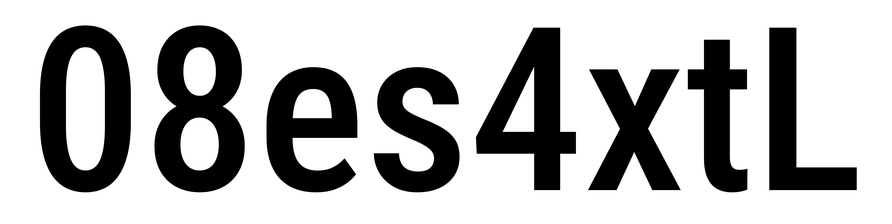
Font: Roboto_Condensed_Medium